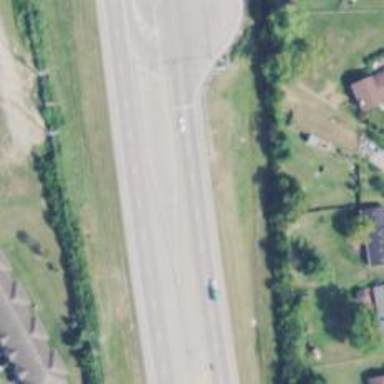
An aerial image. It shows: Trunk highway with expressway features.